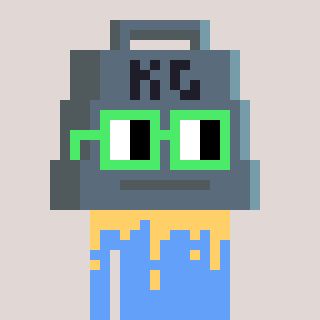
a pixel art character with square light green glasses, a weight-shaped head and a blue-colored body on a warm background